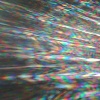
Label: sunburn